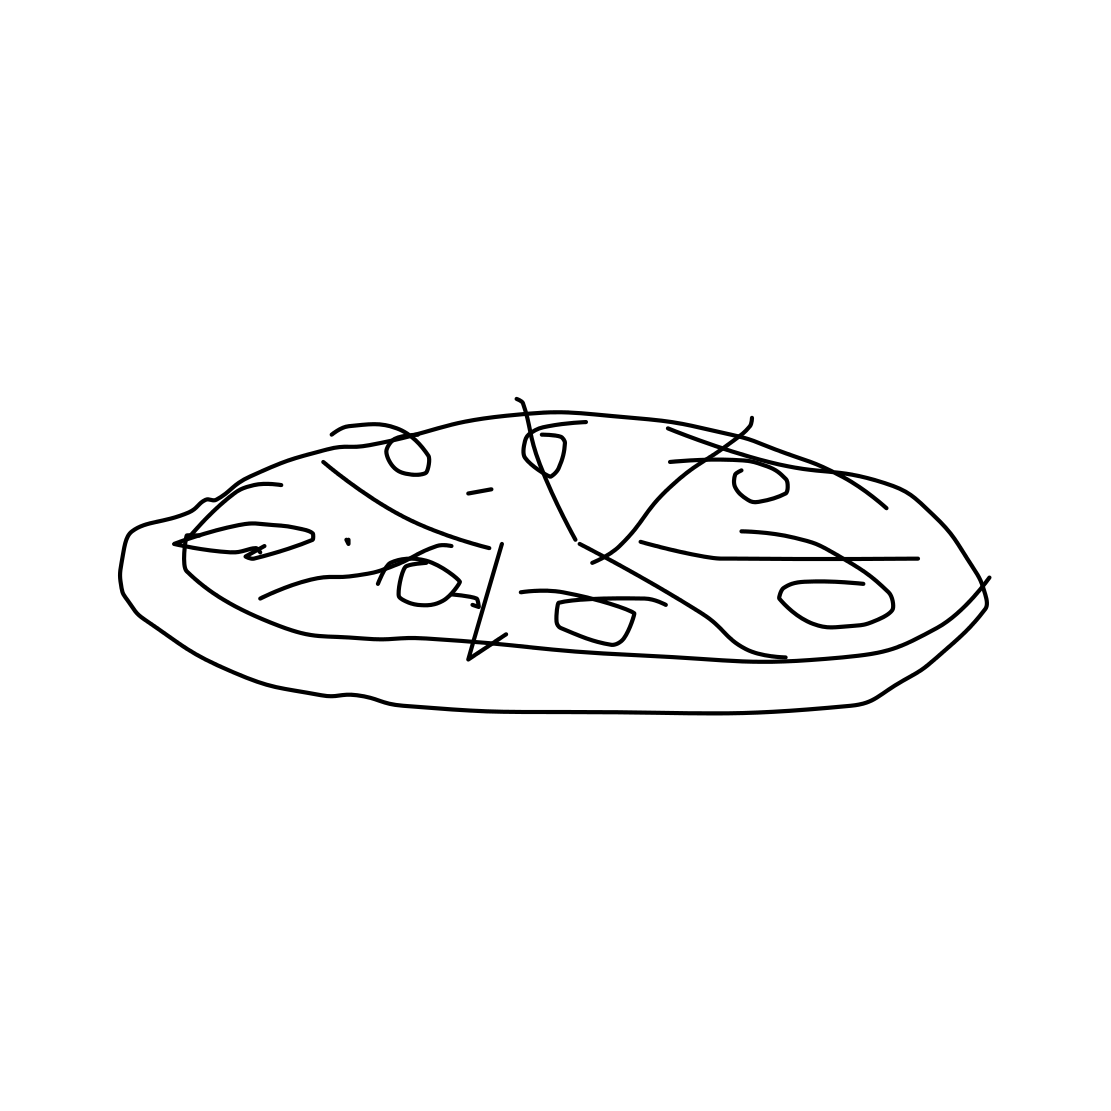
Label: pizza